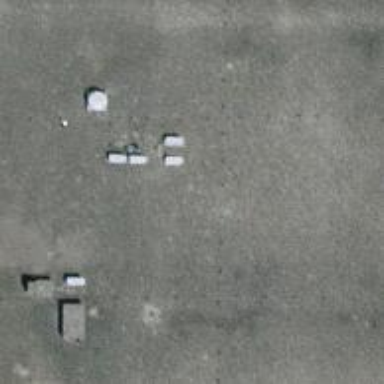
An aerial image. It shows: Kiosk shop.